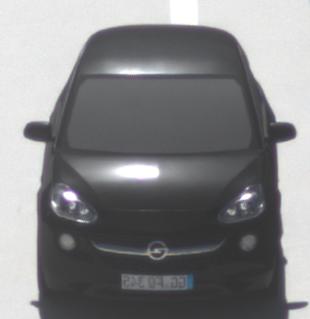
Make: Opel
Model: ADAM 1.2
Detailed model: ADAM
Model produced from: 2013/01
Model produced until: 2014/11
Doors: 3
Color: black
Road condition: dry road
Daytime: midday
Contrast: high contrast